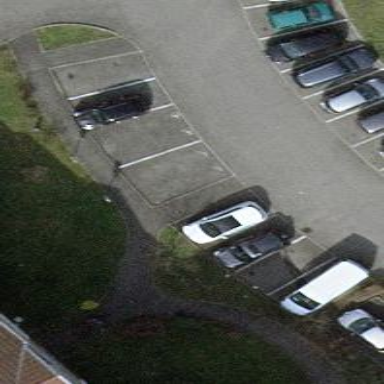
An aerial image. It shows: Parking available on the street side.